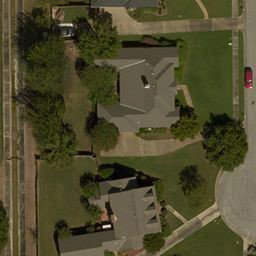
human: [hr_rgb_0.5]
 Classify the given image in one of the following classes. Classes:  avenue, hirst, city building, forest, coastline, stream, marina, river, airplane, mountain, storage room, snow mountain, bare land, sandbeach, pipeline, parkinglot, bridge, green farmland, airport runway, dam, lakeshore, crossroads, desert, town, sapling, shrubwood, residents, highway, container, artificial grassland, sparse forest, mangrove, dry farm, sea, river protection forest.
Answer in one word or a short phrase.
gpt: residents